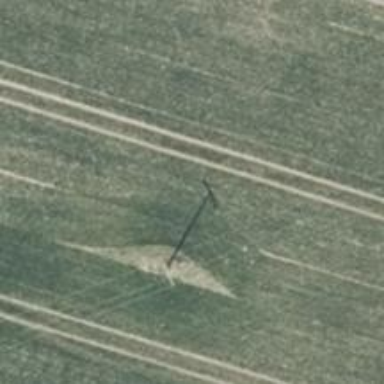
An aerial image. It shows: Power pole.